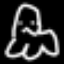
Label: octagon